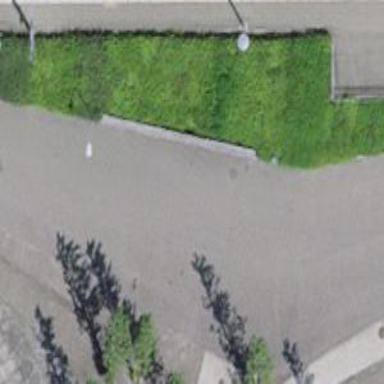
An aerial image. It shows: Brown bench in the vicinity.